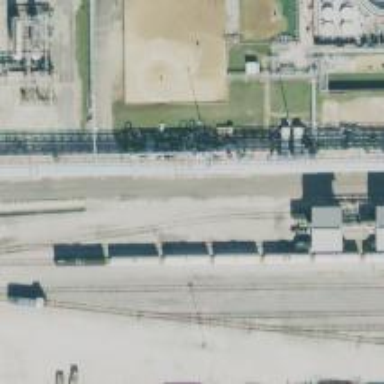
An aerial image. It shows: Railway spur service.